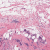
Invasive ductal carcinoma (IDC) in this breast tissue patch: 1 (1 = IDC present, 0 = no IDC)